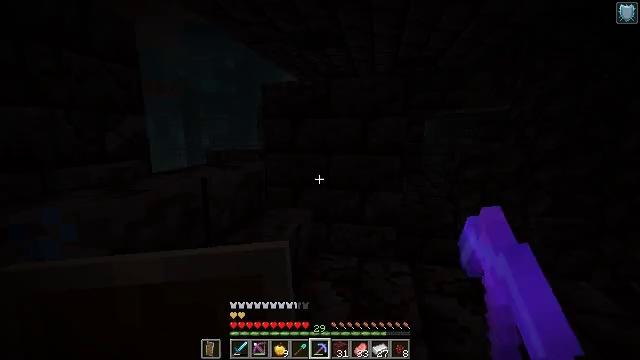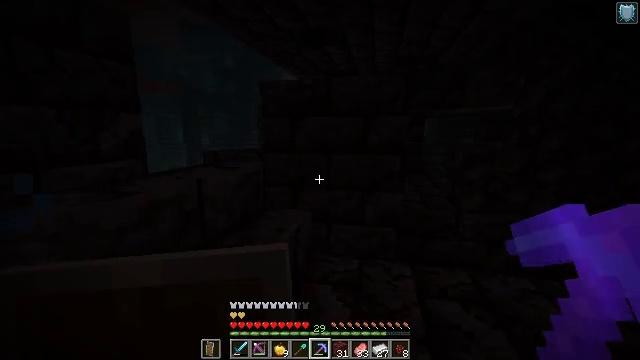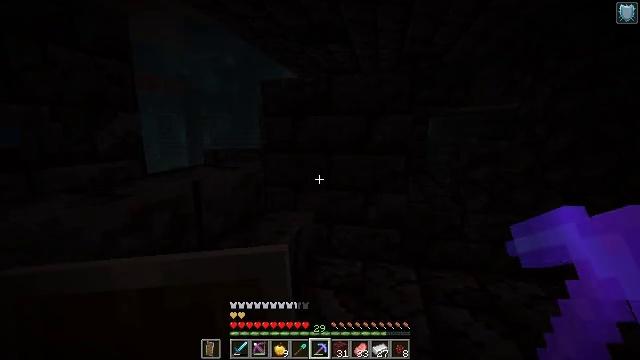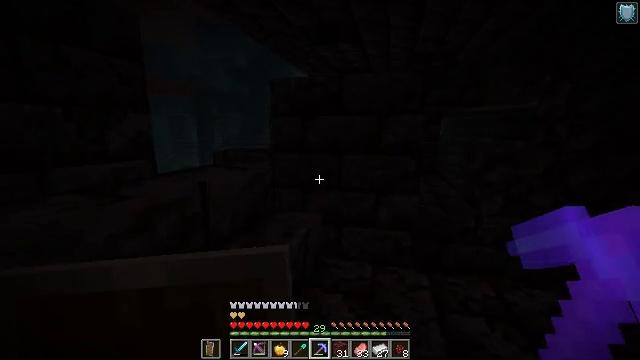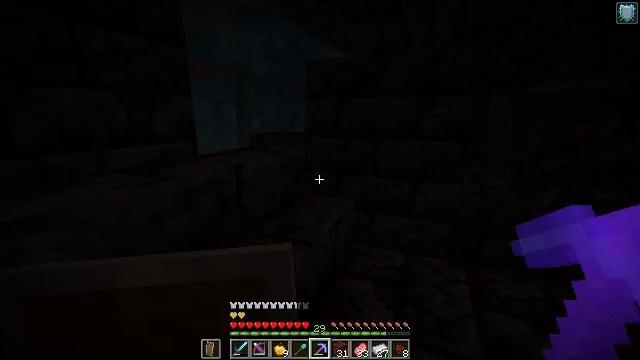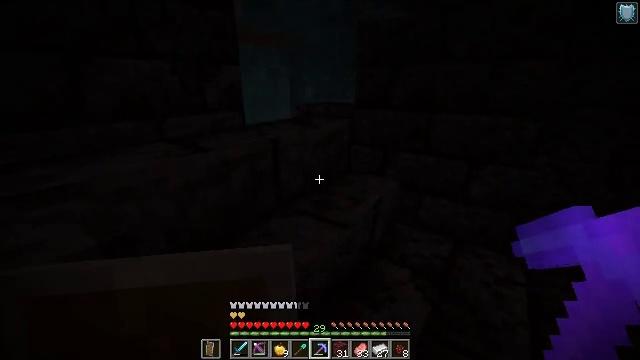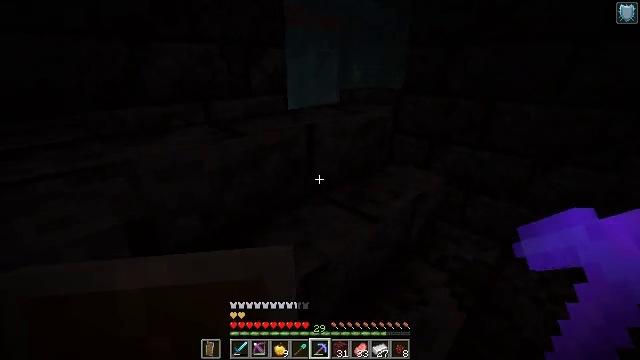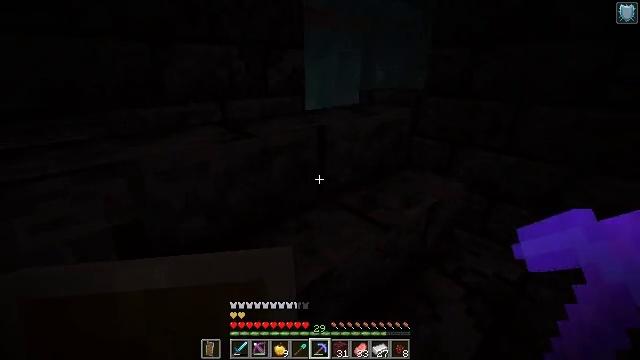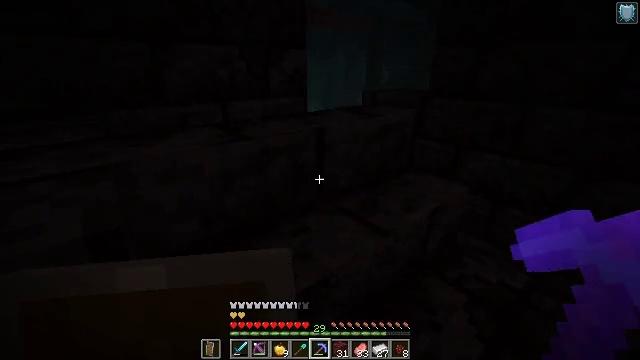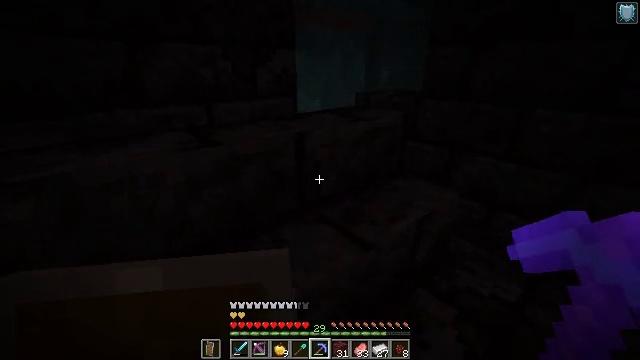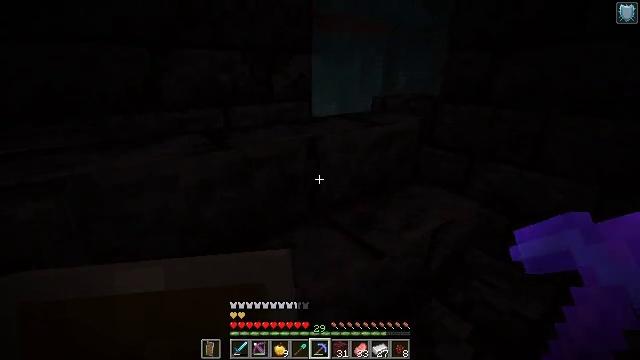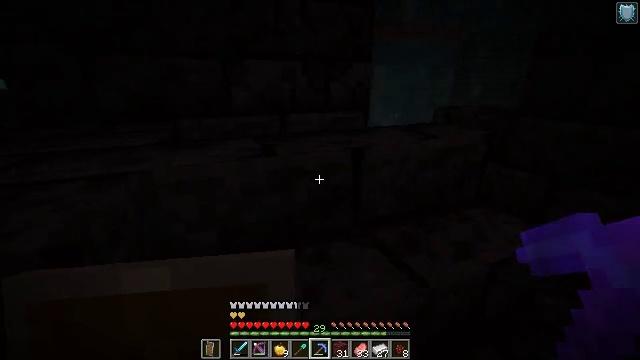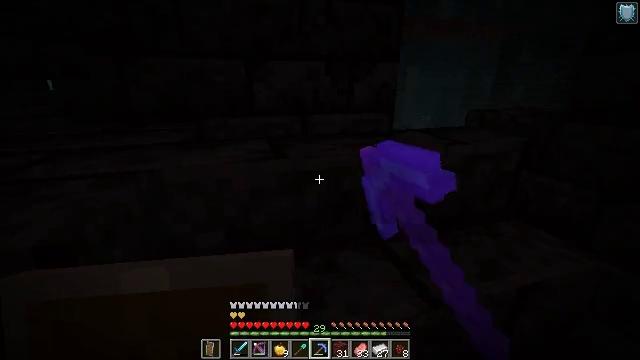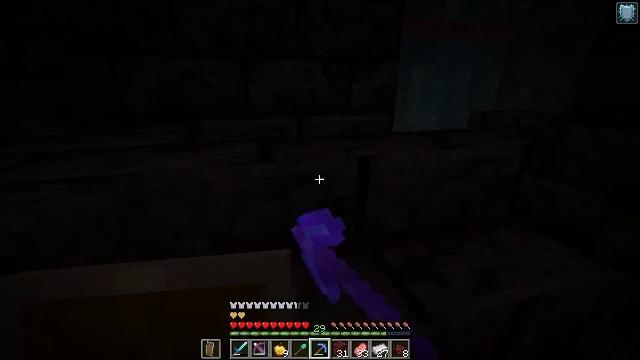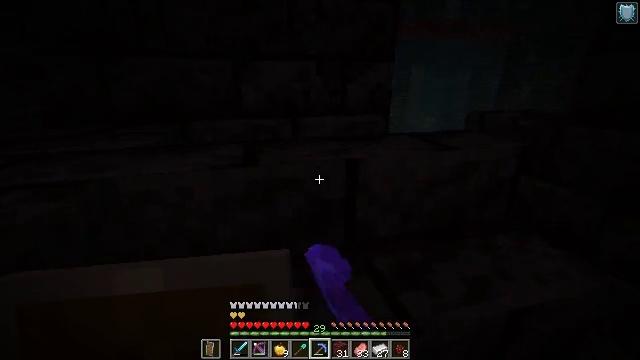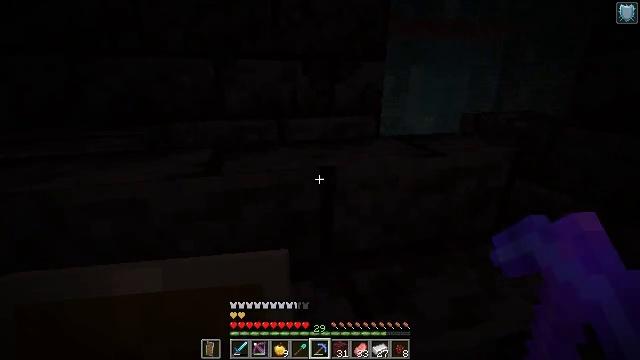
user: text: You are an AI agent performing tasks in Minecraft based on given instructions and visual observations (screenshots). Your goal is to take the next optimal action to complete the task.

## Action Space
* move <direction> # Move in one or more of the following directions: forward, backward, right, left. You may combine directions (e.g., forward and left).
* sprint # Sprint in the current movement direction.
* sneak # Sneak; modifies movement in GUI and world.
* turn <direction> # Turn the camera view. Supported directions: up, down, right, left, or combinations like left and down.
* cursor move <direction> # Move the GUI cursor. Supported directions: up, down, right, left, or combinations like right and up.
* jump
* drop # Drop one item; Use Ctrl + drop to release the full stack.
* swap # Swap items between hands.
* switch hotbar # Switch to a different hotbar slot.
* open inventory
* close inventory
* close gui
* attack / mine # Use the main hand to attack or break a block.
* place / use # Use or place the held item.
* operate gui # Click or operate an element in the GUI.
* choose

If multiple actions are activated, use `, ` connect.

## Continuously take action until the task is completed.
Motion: motion action
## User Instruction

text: Collect polished blackstone brick stairs.
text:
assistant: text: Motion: move forward, sneak
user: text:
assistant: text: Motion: move forward, sneak
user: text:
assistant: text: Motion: move forward, sneak, turn left
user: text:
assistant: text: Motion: move forward and move right, sneak, turn left and down
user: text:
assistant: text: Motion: move forward and move right, sneak, turn left and down
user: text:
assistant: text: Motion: move forward and move right, sneak, turn left and down
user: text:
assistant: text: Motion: move forward and move right, sneak, turn left
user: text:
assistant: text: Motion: move forward and move right, sneak, turn left
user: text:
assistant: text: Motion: move forward and move right, sneak
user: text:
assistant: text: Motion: move forward and move right, sneak, turn left
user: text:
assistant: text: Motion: move forward and move right, sneak, turn left and up, attack / mine
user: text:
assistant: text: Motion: move forward and move right, sneak, turn left, attack / mine
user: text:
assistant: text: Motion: move forward and move right, sneak, turn left, attack / mine
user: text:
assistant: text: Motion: move forward and move right, sneak, attack / mine
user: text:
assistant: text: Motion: move forward and move right, sneak, attack / mine
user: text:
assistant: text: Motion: move forward and move right, sneak, attack / mine
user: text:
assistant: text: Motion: move forward and move right, sneak, turn left and down, attack / mine
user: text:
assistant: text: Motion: move forward and move right, sneak, turn left and down, attack / mine
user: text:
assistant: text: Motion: move right, sneak, attack / mine
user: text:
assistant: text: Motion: move right, sneak, attack / mine
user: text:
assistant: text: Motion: move right, sneak, turn left, attack / mine
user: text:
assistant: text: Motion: sneak, attack / mine